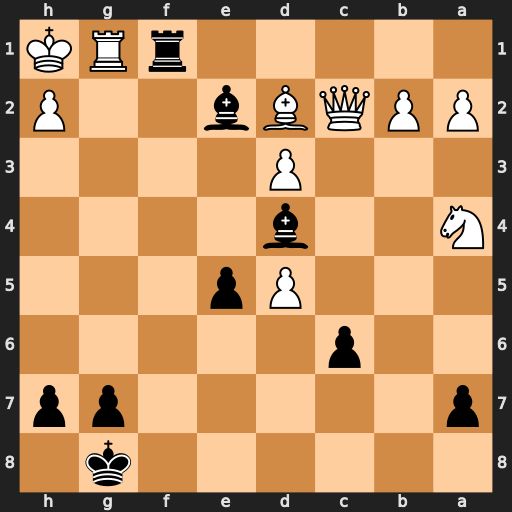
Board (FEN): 6k1/p5pp/2p5/3Pp3/N2b4/3P4/PPQBb2P/5rRK
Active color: b
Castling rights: -
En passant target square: -
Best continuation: Rxg1#